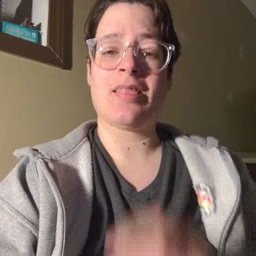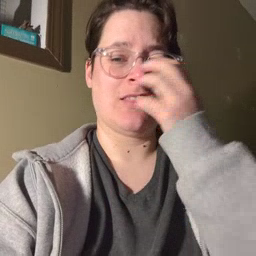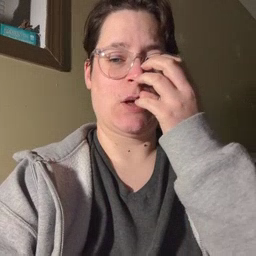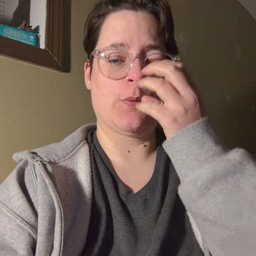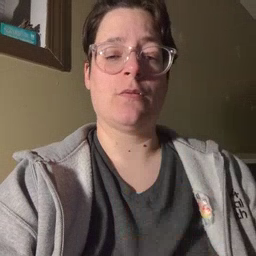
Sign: clown